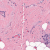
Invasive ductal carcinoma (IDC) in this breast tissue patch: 1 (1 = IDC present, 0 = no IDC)